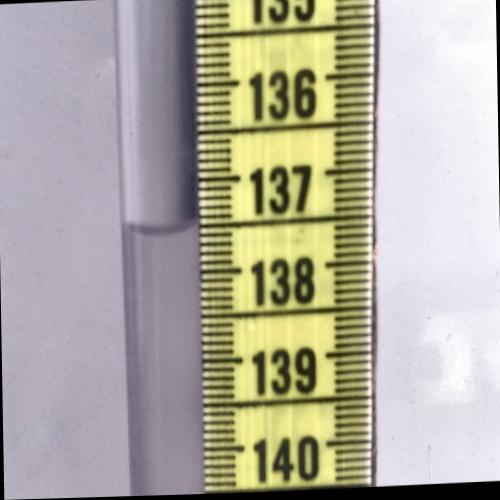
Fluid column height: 137.5 cm